Interaction volume radius: 5 \u00c5
Interaction volume height: 10 \u00c5
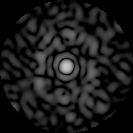
Disorder parameter: 0.892